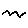
Label: zigzag